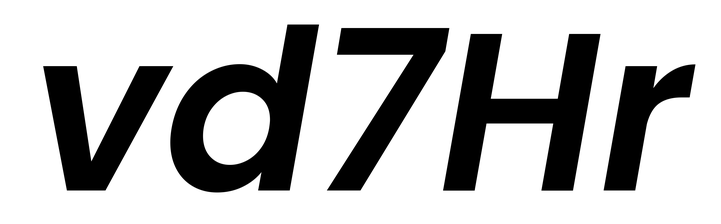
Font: Poppins-SemiBoldItalic